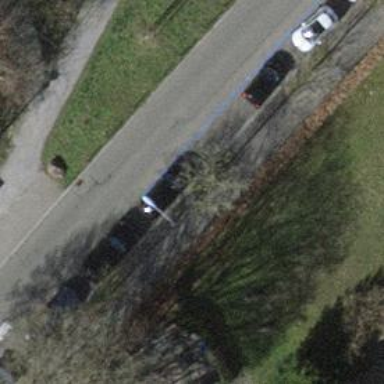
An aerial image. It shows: Sidewalk.